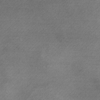
Label: dusty